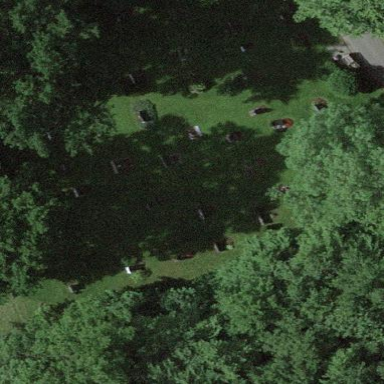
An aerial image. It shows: Sector within cemetery.